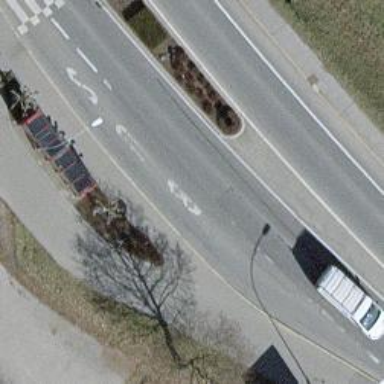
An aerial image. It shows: Bus stop with sheltered platform for public transport.